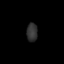
Tissue: lung
Cell type: Epithelial cells
Senescence score: 0.208
Nuclear area (px): 201
Mean DAPI intensity: 48.453